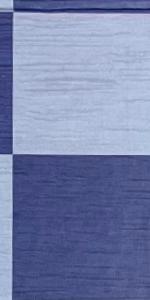
Label: Empty